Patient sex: M
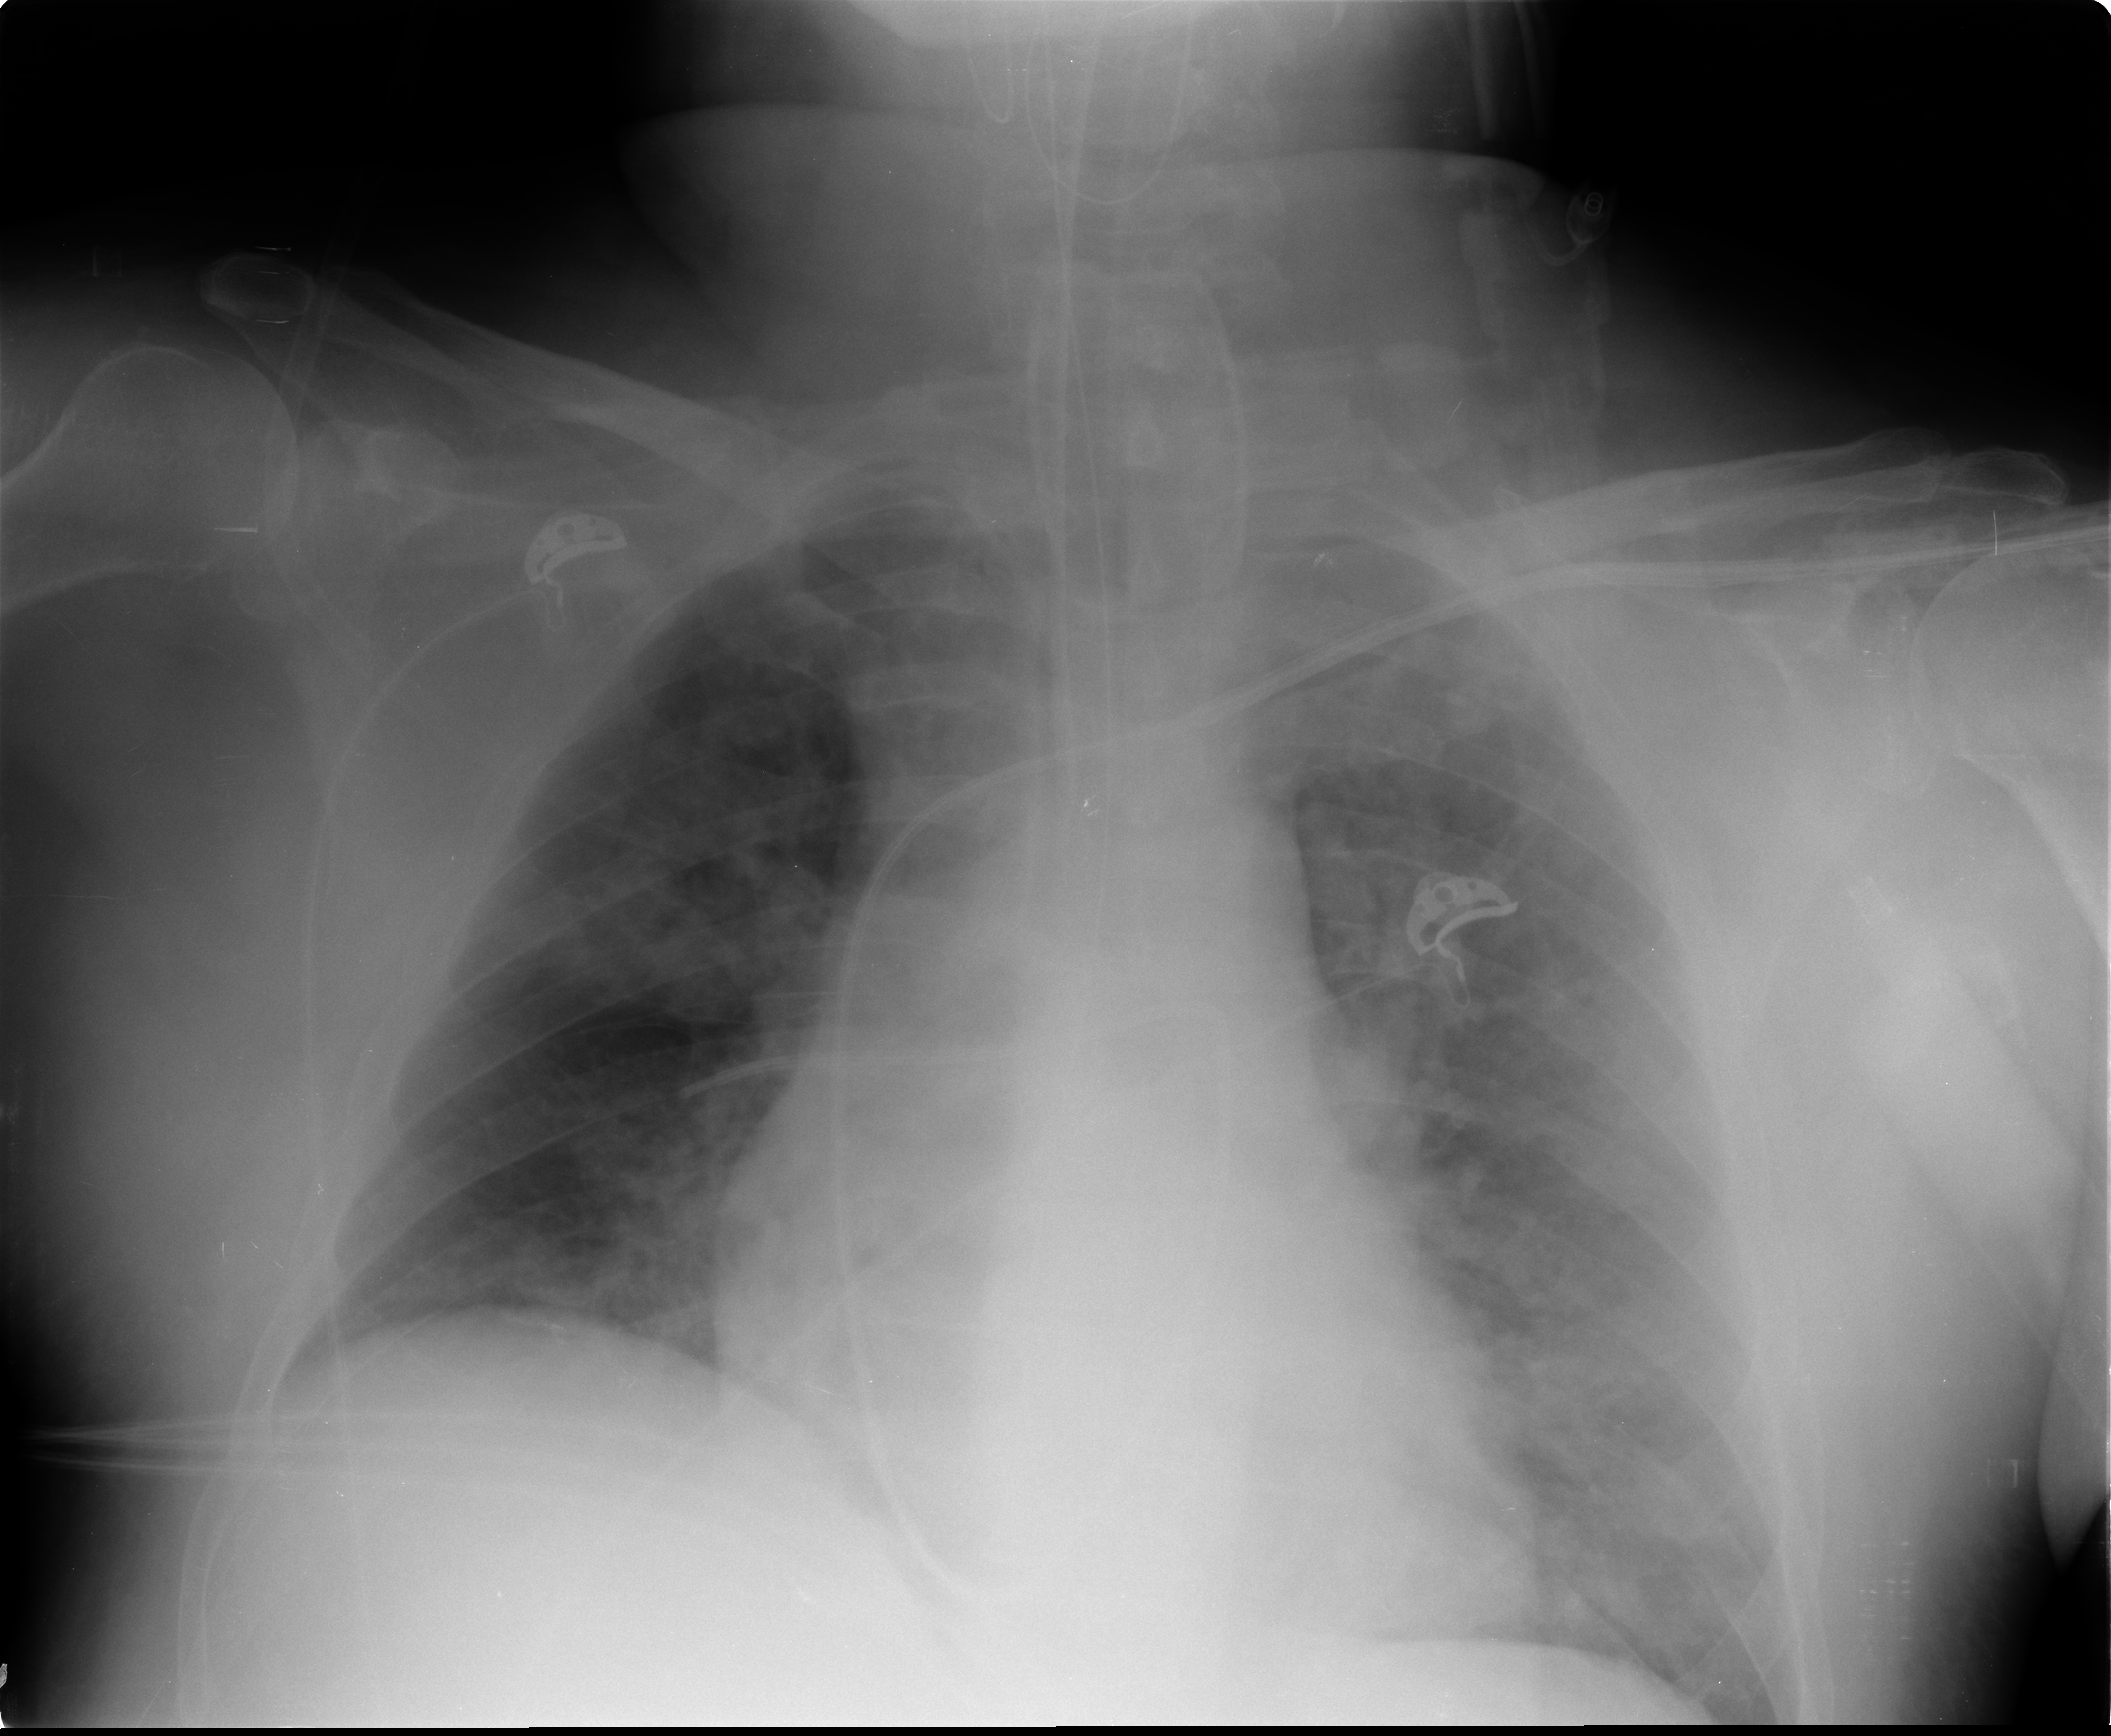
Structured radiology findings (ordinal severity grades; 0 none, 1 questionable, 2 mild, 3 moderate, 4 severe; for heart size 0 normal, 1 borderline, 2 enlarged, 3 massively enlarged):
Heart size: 1
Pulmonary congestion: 2
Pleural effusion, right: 0
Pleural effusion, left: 0
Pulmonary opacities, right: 2
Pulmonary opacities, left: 2
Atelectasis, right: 2
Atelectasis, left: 2